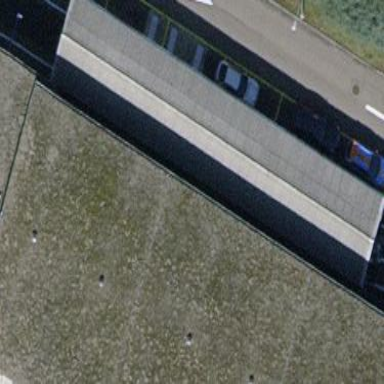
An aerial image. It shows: Car wash facility located inside building.